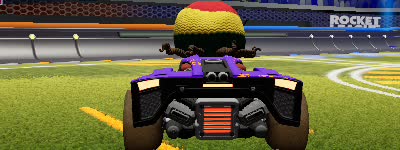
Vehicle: breakout